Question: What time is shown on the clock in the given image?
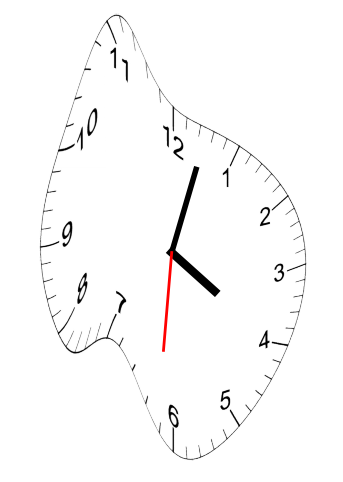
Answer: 04:02:31